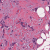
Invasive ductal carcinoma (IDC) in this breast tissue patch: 1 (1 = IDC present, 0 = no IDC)